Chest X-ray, PA view. Patient: 58 years old, sex F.
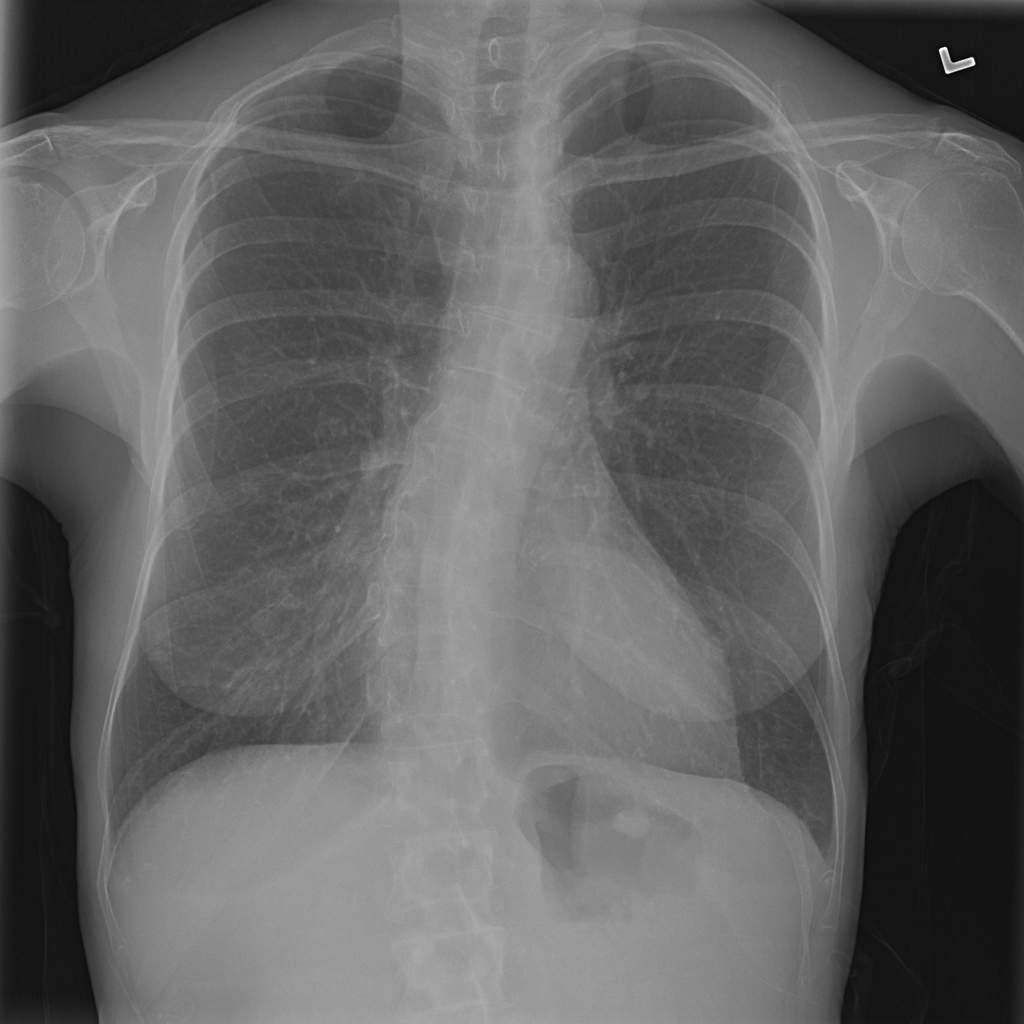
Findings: No Finding